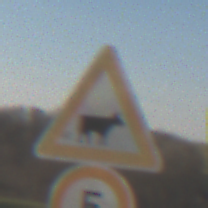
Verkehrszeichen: ViehtriebLinks
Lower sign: Geschwindigkeit5
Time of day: MorningAfternoon
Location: Outdoor (Nature)
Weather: Clear
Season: Winter
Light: Natural